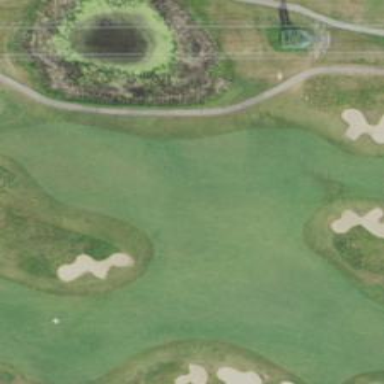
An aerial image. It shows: Golf hole.